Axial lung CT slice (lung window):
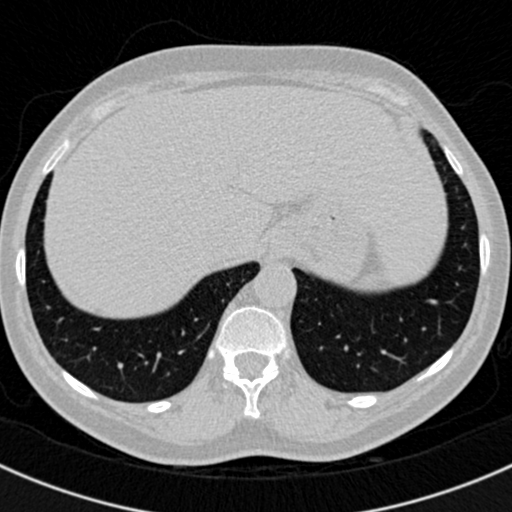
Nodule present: no